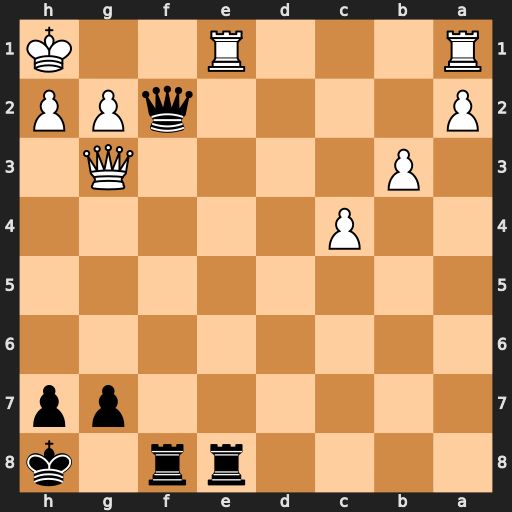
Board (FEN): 4rr1k/6pp/8/8/2P5/1P4Q1/P4qPP/R3R2K
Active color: b
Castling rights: -
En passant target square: -
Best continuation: Rxe1+ Rxe1 Qf1+ Rxf1 Rxf1#